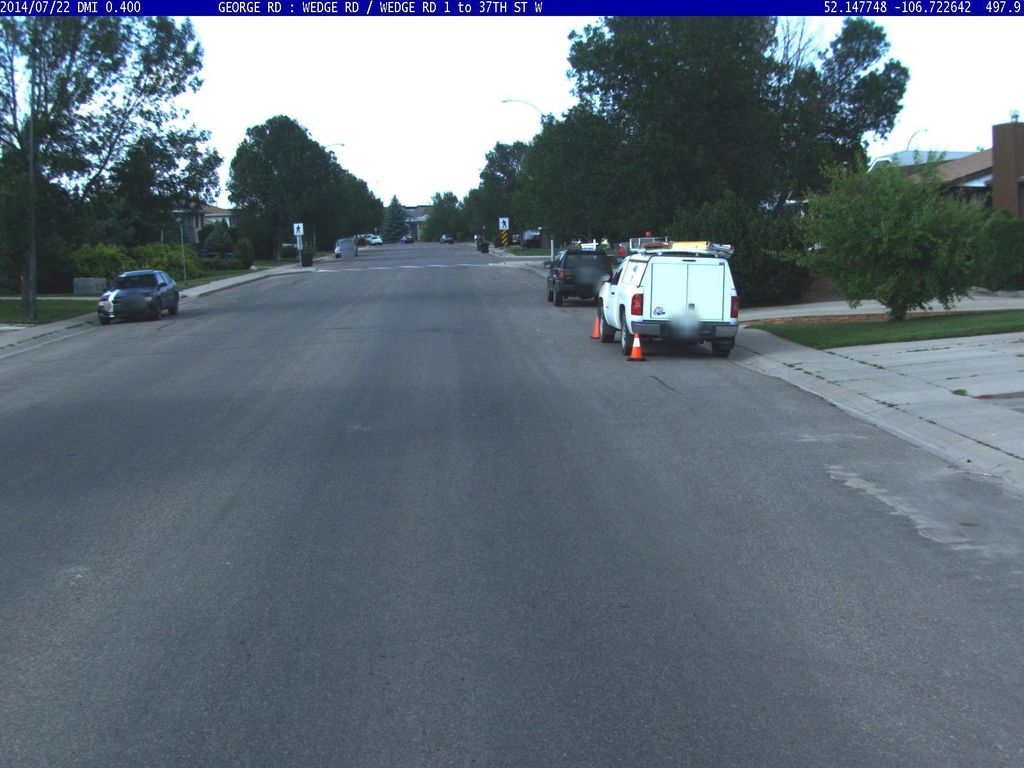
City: saskatoon